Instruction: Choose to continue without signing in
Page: checkout
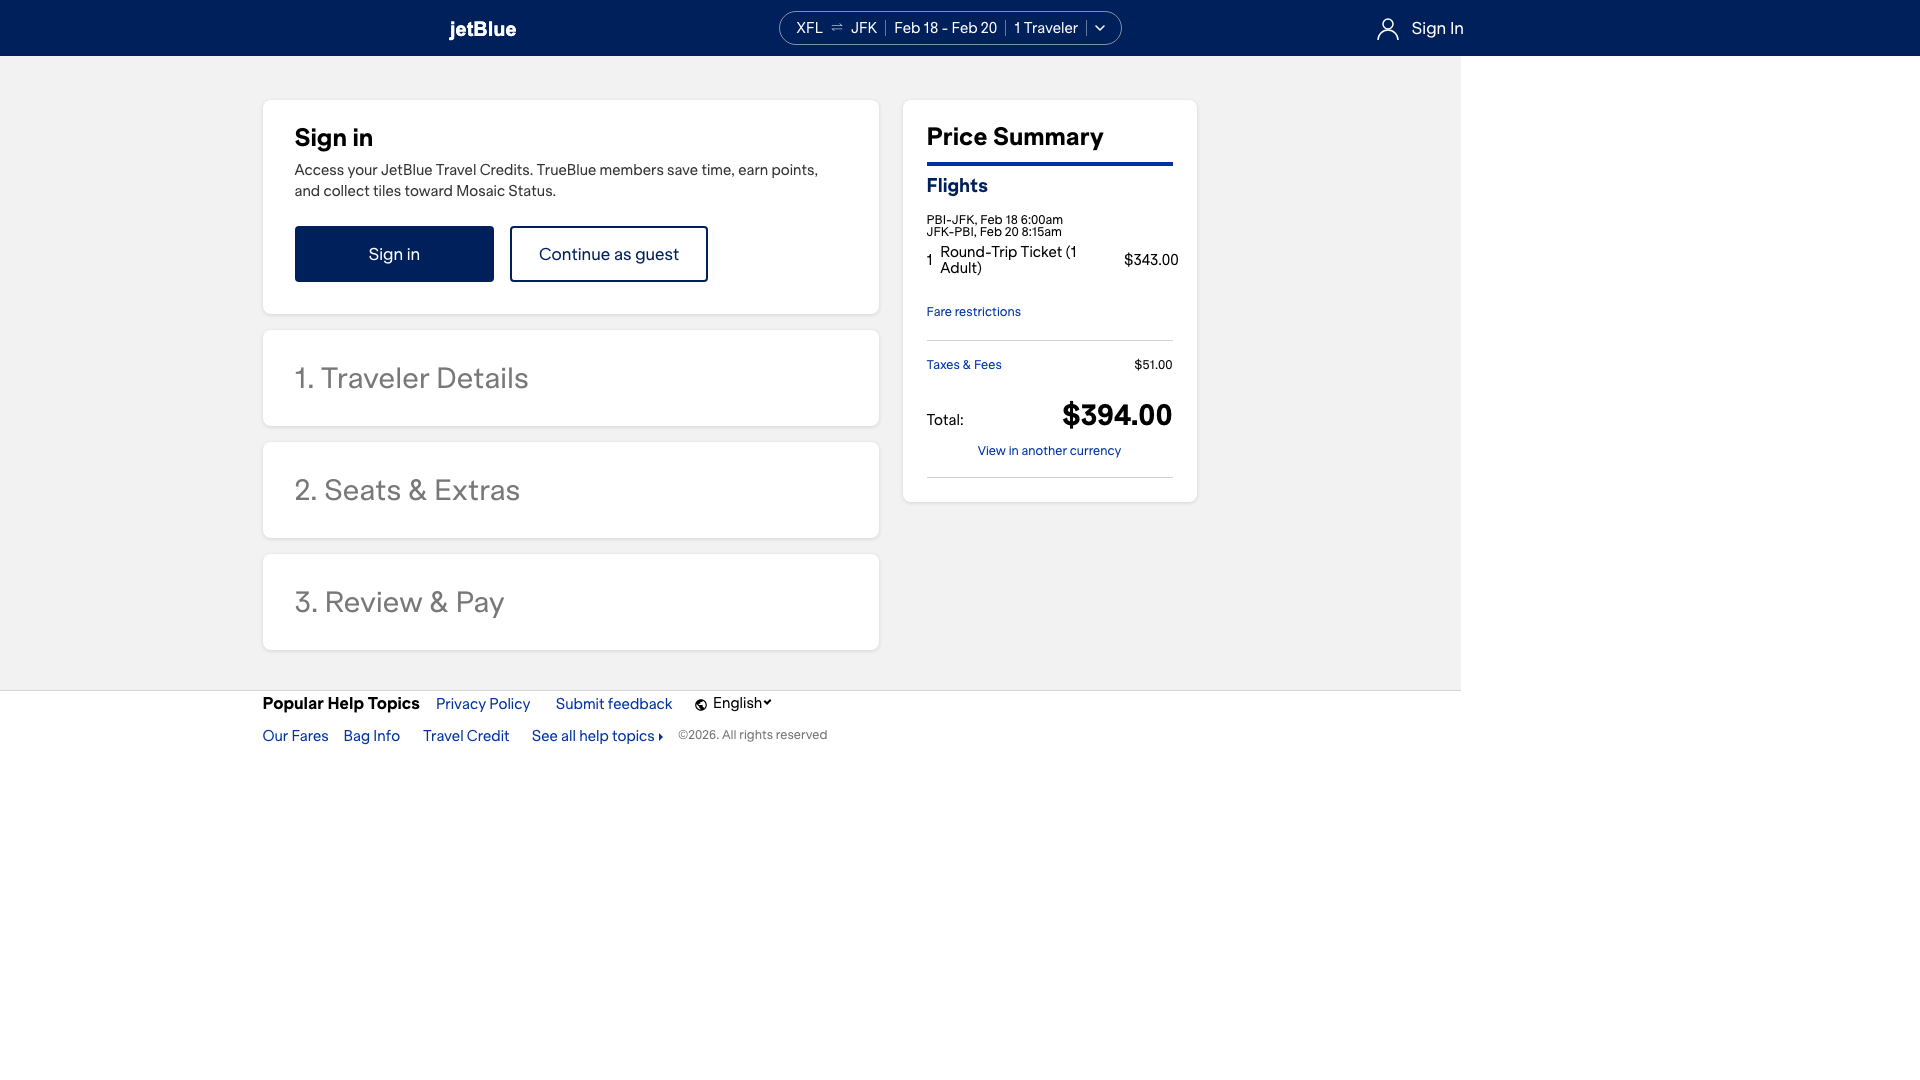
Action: click